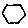
Label: hexagon